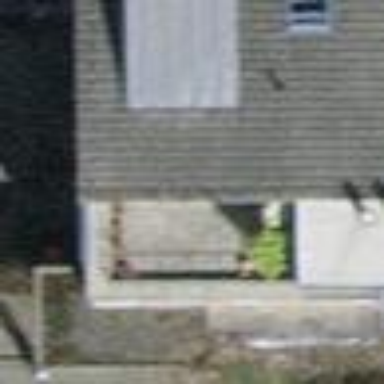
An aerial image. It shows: Building with tile roof.